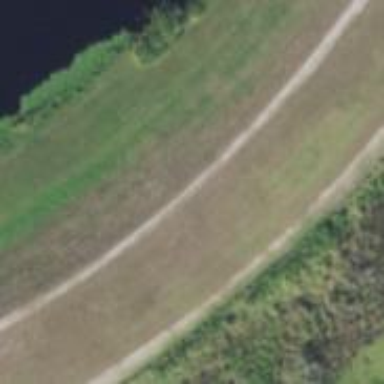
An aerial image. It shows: Track road with embankment.